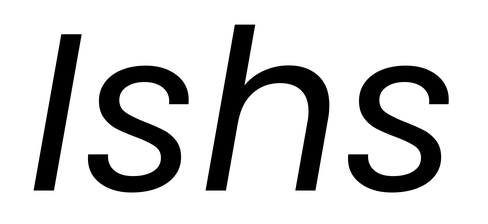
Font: Poppins-Italic